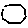
Label: hexagon